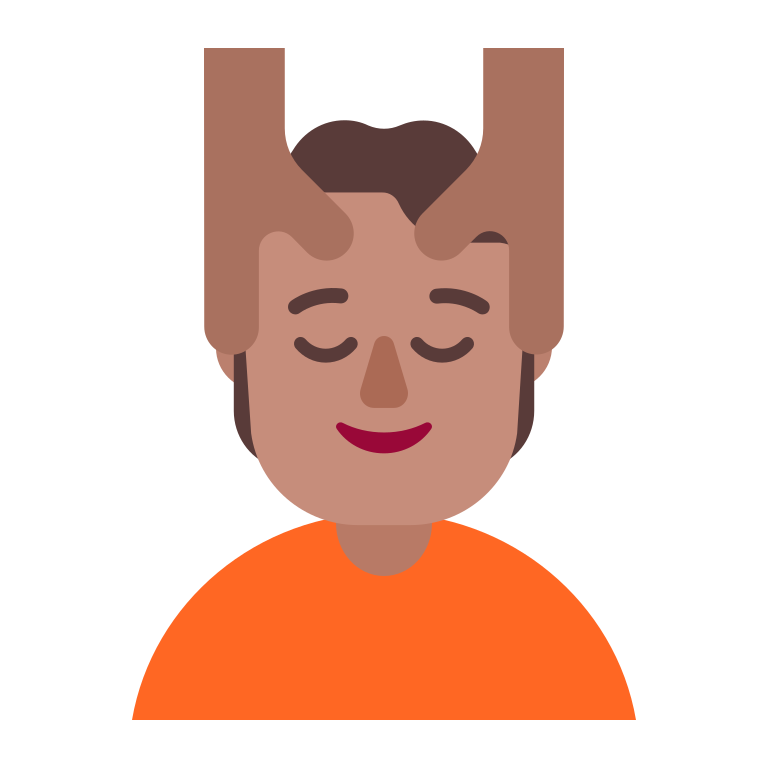
person getting massage flat